Question: I am experience strange behavior on my site with the default Android browser, with regards to the CSS media queries I am using.
The problem is such that everything works fine, but as soon as I rotate my device to landscape, it picks up and applies the CSS for wider screens; however when I then rotate back to portrait, the CSS for wider screens is still applied. If I rotate my phone landscape, then back to portrait, then refresh, the correct thinner screen CSS is once again applied.
Example CSS:
'''
.box {
width:100%;
}
@media
screen and (min-width:480px) and (max-width:599px),
screen and (min-device-width:480px) and (max-device-width:599px)
{
.box {
width:33.333%
}
}
'''
Diagram to better explain the issue:

This only seems to be happening on the default Android browser, it happens with no other browser.
:
They seem to work best across all browsers, I've had issues with IE9 when just using one 'min-width' statement.
I also thought I would include the '<meta>' tags I am using, they are:
'''
<meta http-equiv="Content-Type" content="text/html; charset=UTF-8" />
<meta name="viewport" content="width=device-width, initial-scale=1, minimum-scale=1" />
'''
Can anyone tell me what is causing this strange Android behavior? Is this some sort of bug?
Thanks for reading.
Scrollbars must be present for it to act like this
## Update #1
Using the following media queries, everything works as expected:
'''
.box {
width:100%;
}
@media screen and (min-width:480px) {
.box {
width:33.333%;
}
}
'''
I'm presuming there is some issue with how Android deals with the min/max-device-width options or they are conflicting.
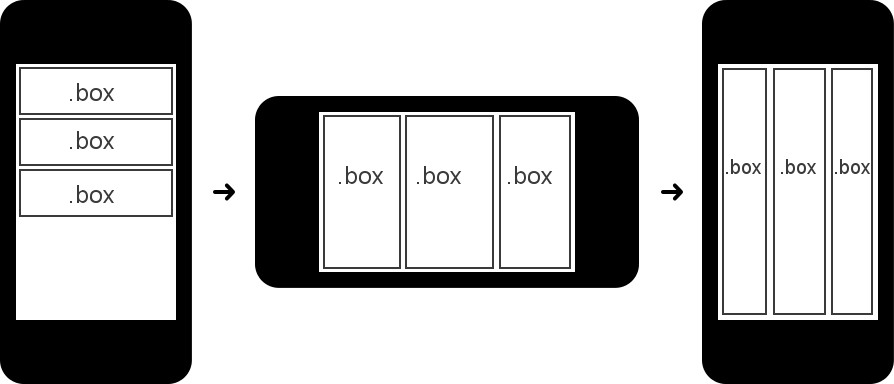
Answer: It seems that I was incorrectly making use of the min/max-width and min/max-device-width statements (they were conflicting with each other), this became obvious after <URL>.
It seems min/max-width refers to the target display area size and min/max-device-width refers to the entire devices rendering area (its screen).
The correct CSS to use in this case is:
'''
.box {
width:100%;
}
@media screen and (min-width:480px) {
.box {
width:33.333%;
}
}
'''